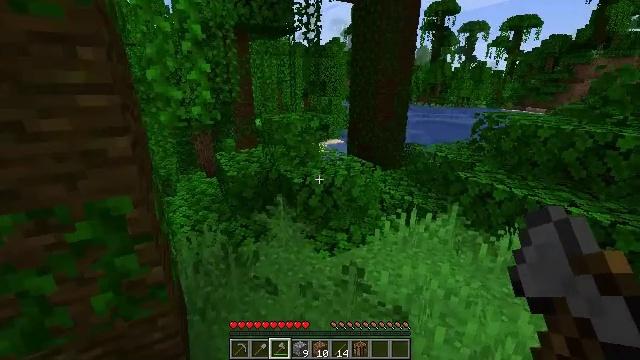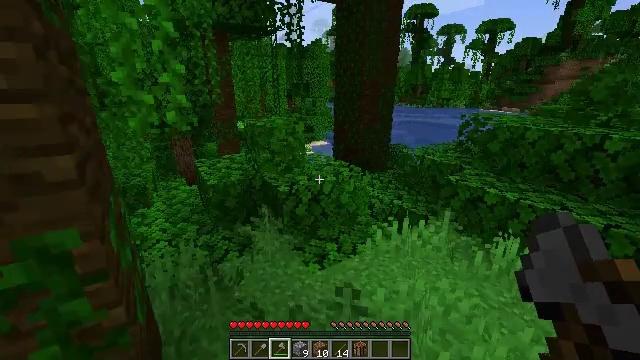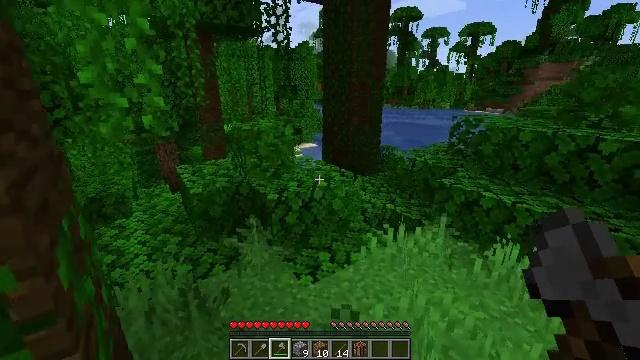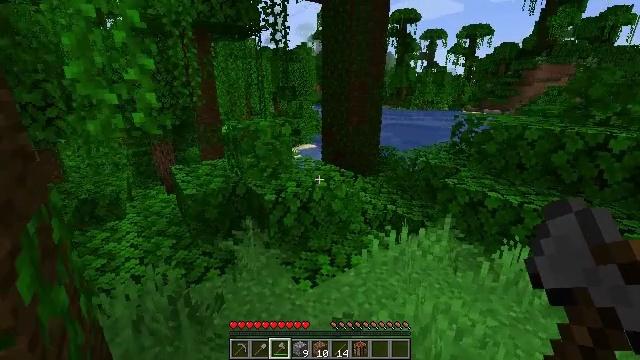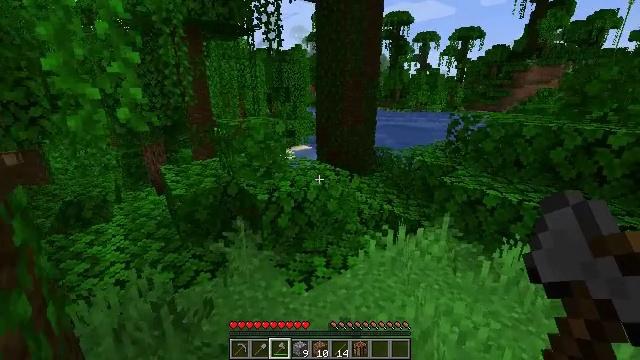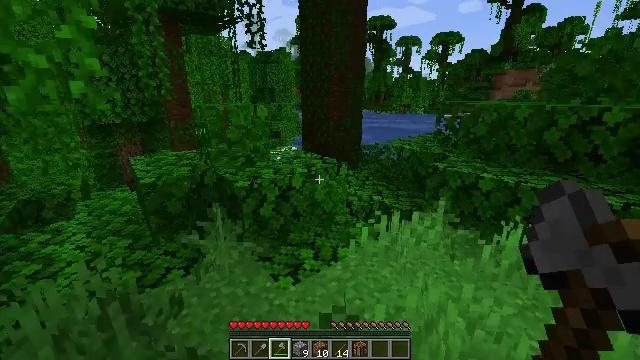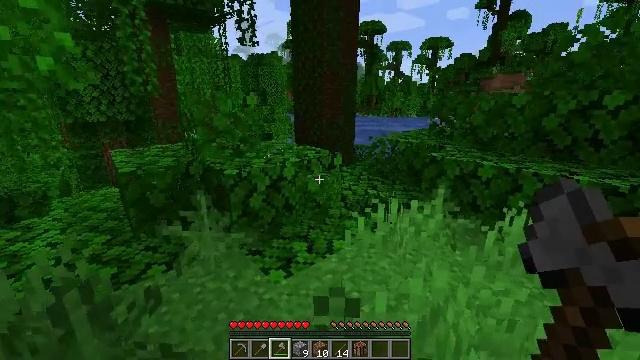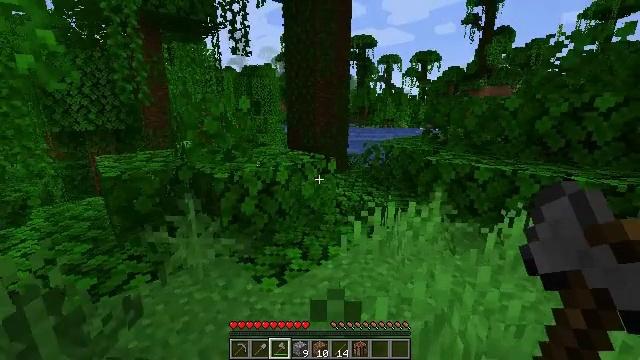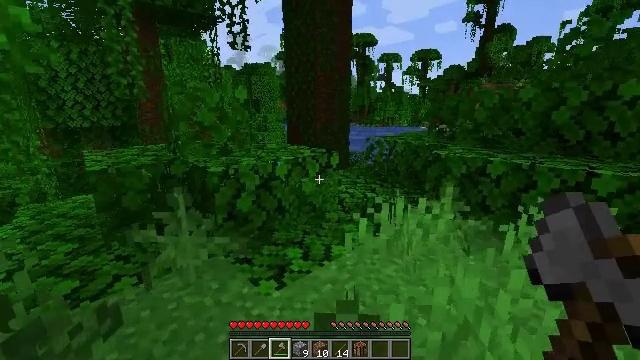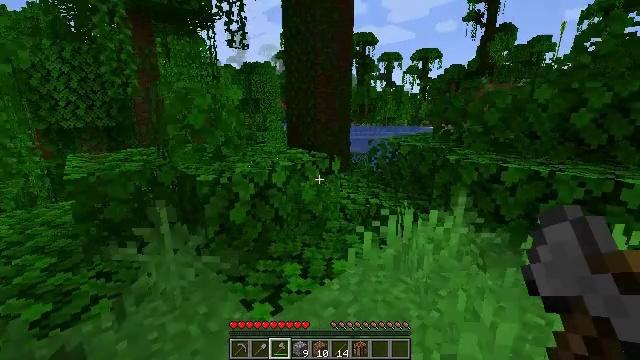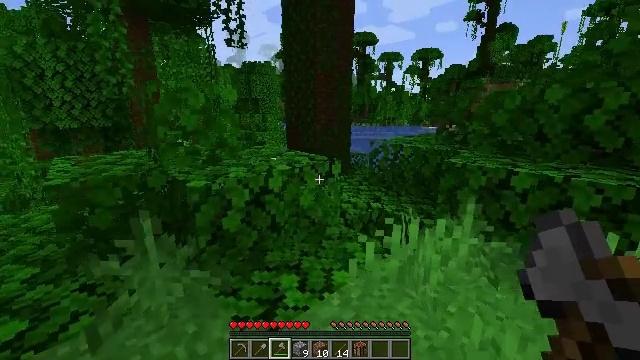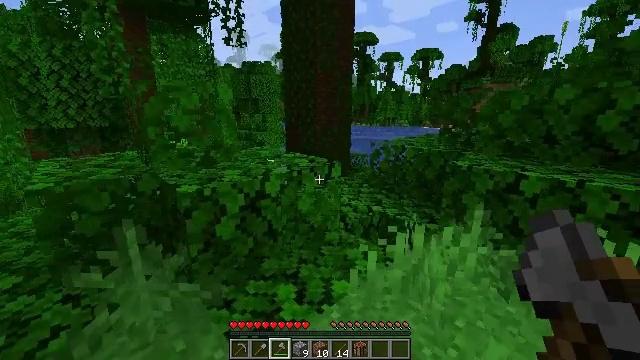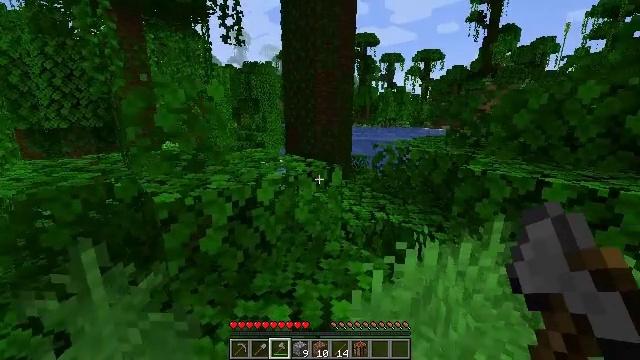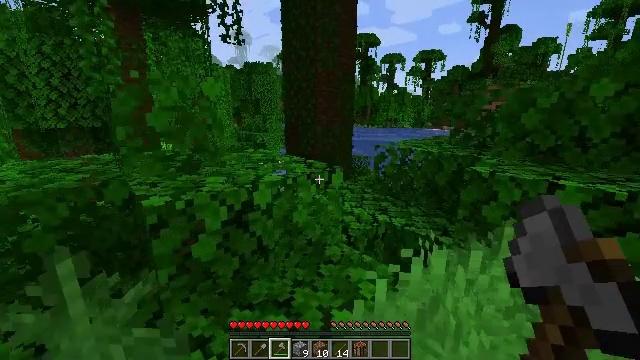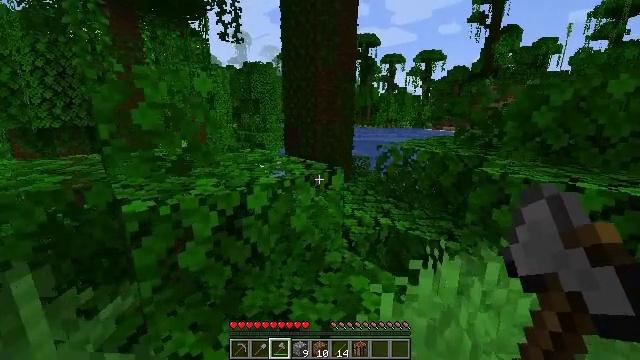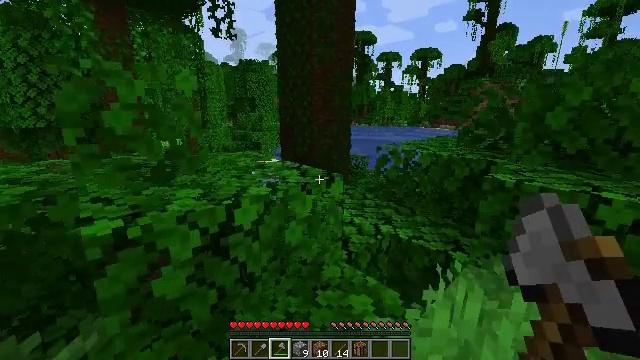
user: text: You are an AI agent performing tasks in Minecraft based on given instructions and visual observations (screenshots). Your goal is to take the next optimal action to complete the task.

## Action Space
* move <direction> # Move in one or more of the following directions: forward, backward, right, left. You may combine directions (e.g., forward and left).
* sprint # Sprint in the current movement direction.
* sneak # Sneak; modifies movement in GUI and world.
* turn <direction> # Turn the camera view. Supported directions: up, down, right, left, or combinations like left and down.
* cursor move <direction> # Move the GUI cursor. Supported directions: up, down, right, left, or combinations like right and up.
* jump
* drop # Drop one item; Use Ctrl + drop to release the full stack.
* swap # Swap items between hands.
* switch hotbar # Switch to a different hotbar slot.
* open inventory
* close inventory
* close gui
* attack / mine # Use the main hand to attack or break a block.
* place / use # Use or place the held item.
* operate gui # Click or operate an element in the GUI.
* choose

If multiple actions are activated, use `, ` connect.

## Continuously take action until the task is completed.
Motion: motion action
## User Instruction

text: Collect vines by mining them.
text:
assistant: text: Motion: move forward, turn right
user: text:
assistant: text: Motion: move forward, turn right
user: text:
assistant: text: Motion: move forward
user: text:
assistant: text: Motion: move forward, turn right
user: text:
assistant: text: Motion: move forward, turn right
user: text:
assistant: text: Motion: move forward, turn right
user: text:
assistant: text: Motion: move forward, turn right and up
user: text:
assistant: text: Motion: move forward
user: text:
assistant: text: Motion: move forward
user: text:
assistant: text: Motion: move forward
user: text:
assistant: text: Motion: move forward
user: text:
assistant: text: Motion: move forward
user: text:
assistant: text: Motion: move forward
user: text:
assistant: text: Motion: move forward
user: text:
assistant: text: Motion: move forward
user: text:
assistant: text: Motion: move forward, turn right and down
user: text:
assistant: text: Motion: move forward, turn right and down
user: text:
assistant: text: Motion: move forward, turn down
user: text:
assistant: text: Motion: move forward, turn down, jump
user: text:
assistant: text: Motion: move forward, jump
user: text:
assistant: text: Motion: move forward, jump
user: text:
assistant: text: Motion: move forward, jump
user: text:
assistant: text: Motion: move forward, jump
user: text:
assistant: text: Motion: move forward, turn up
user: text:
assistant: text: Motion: move forward
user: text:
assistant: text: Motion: move forward
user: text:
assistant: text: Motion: move forward
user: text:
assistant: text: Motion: move forward
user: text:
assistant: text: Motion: move forward
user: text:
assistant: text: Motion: move forward